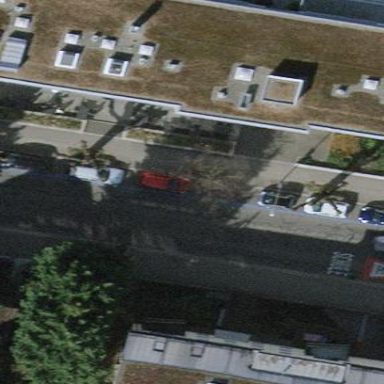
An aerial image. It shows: Parking lane area.